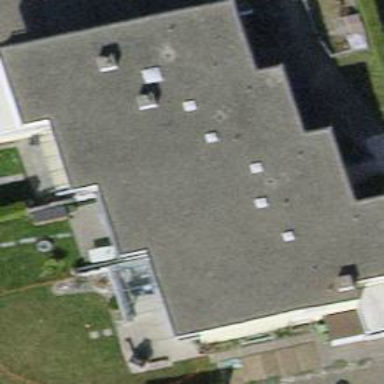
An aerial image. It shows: Terrace building.